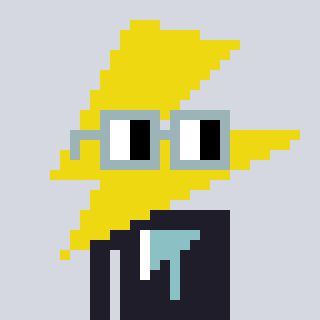
a pixel art character with square dark gray glasses, a lightning bolt-shaped head and a grayscale-colored body on a cool background